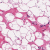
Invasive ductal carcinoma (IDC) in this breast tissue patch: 0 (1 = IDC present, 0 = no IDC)